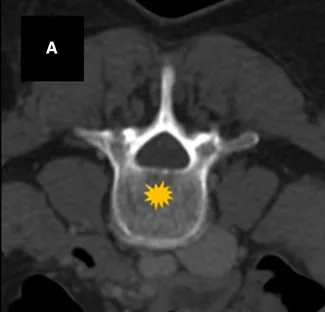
Example axial.
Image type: radiology (ct)